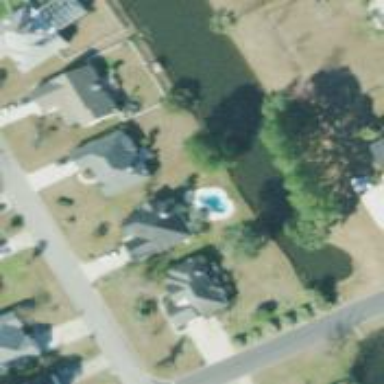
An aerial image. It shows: Swimming pool located in leisure land.